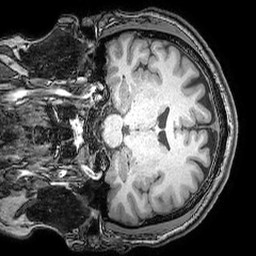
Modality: T1w
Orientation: coronal
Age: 33
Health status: ill
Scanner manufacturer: philips
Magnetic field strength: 3 T
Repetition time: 0.007 s
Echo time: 0.0035 s